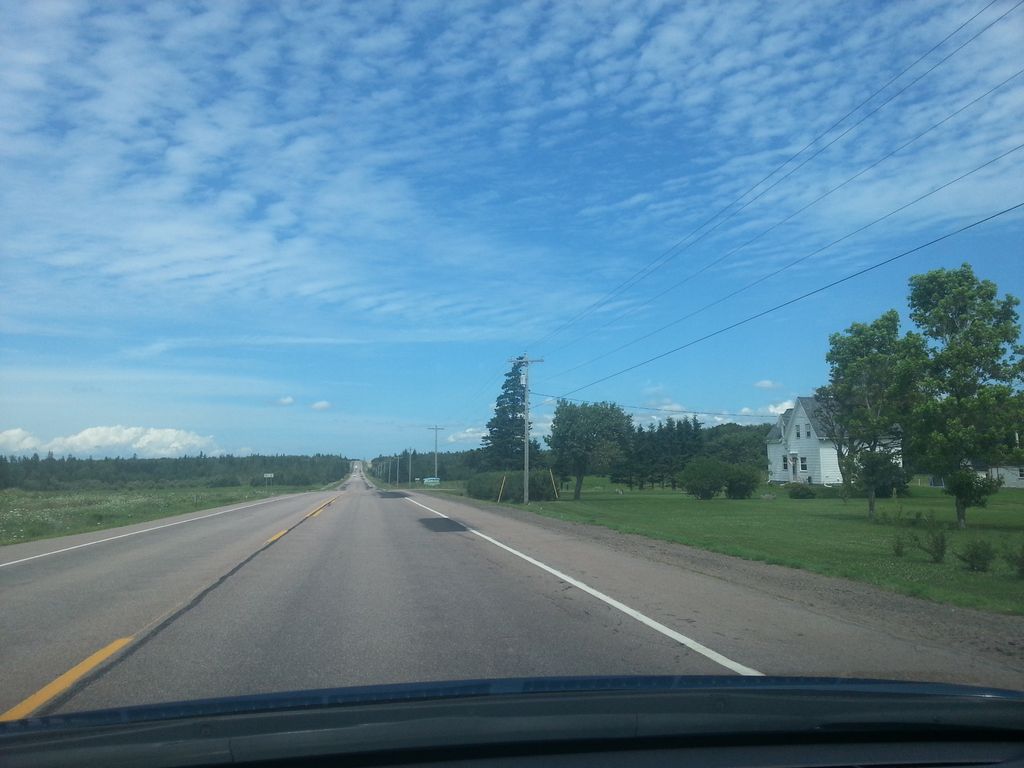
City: charlottetown